Field crop: maize
Growth stage: 1
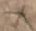
Species: salsola